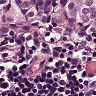
Metastatic tissue present: yes